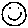
Label: smiley face